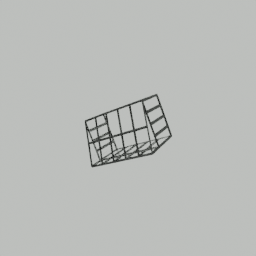
Label: architecture